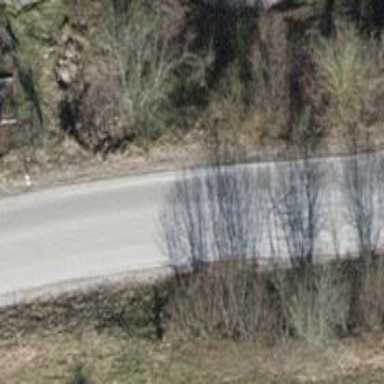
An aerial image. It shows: Tertiary road with asphalt surface.